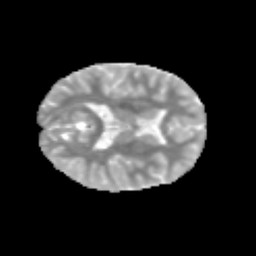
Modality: MD
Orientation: axial
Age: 10
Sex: male
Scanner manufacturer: siemens
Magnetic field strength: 3 T
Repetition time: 3.8 s
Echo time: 0.07 s